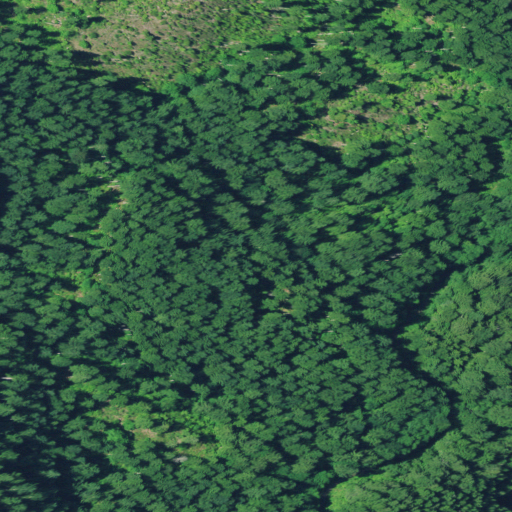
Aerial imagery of ridge(s) in Oregon named Hand Ridge containing evergreen forest, open development, and mixed forest